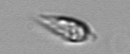
Label: Oxytoxum